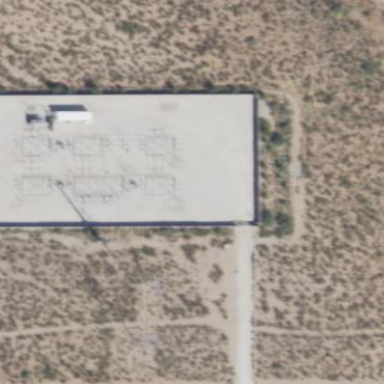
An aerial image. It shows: Outdoor substation used for storage purposes.